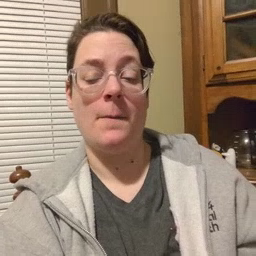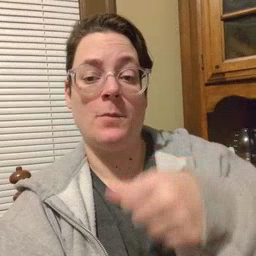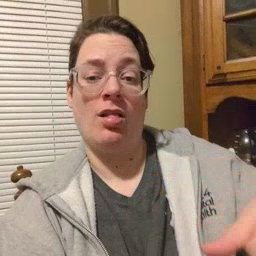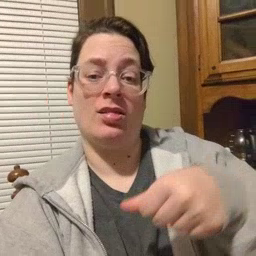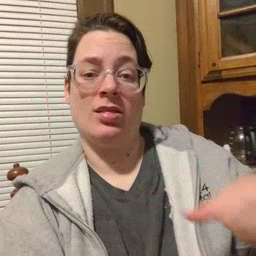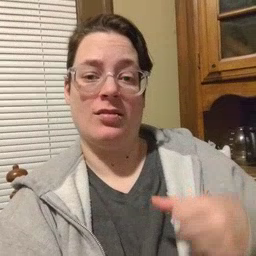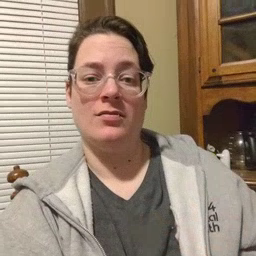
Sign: puzzle